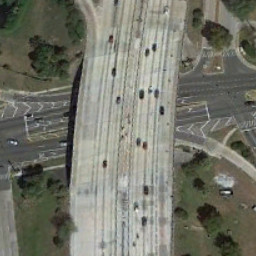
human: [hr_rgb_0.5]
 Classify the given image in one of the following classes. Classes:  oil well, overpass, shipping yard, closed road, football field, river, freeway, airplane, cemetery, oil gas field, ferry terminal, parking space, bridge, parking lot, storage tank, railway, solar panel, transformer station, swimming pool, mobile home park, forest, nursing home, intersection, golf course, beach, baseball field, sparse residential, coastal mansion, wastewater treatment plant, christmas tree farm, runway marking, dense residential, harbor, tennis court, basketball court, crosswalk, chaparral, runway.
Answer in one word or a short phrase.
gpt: overpass